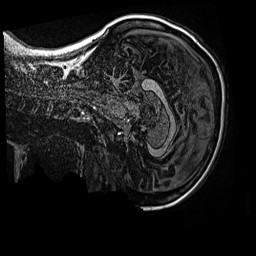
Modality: MP2RAGE
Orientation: sagittal
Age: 12
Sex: female
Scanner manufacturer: siemens
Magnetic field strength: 3 T
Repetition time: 4 s
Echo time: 0.00299 s